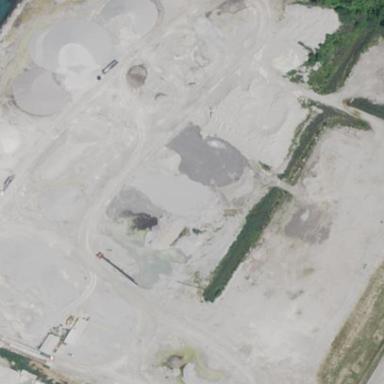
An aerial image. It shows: Industrial area primarily used for building materials.